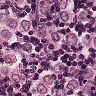
Metastatic tissue present: yes